Question: i am currently working on an App for Win CE 5.0 and every Form start on my device with a bar over every object on my form.
Does anyone know something about this?
Better how to remove it...

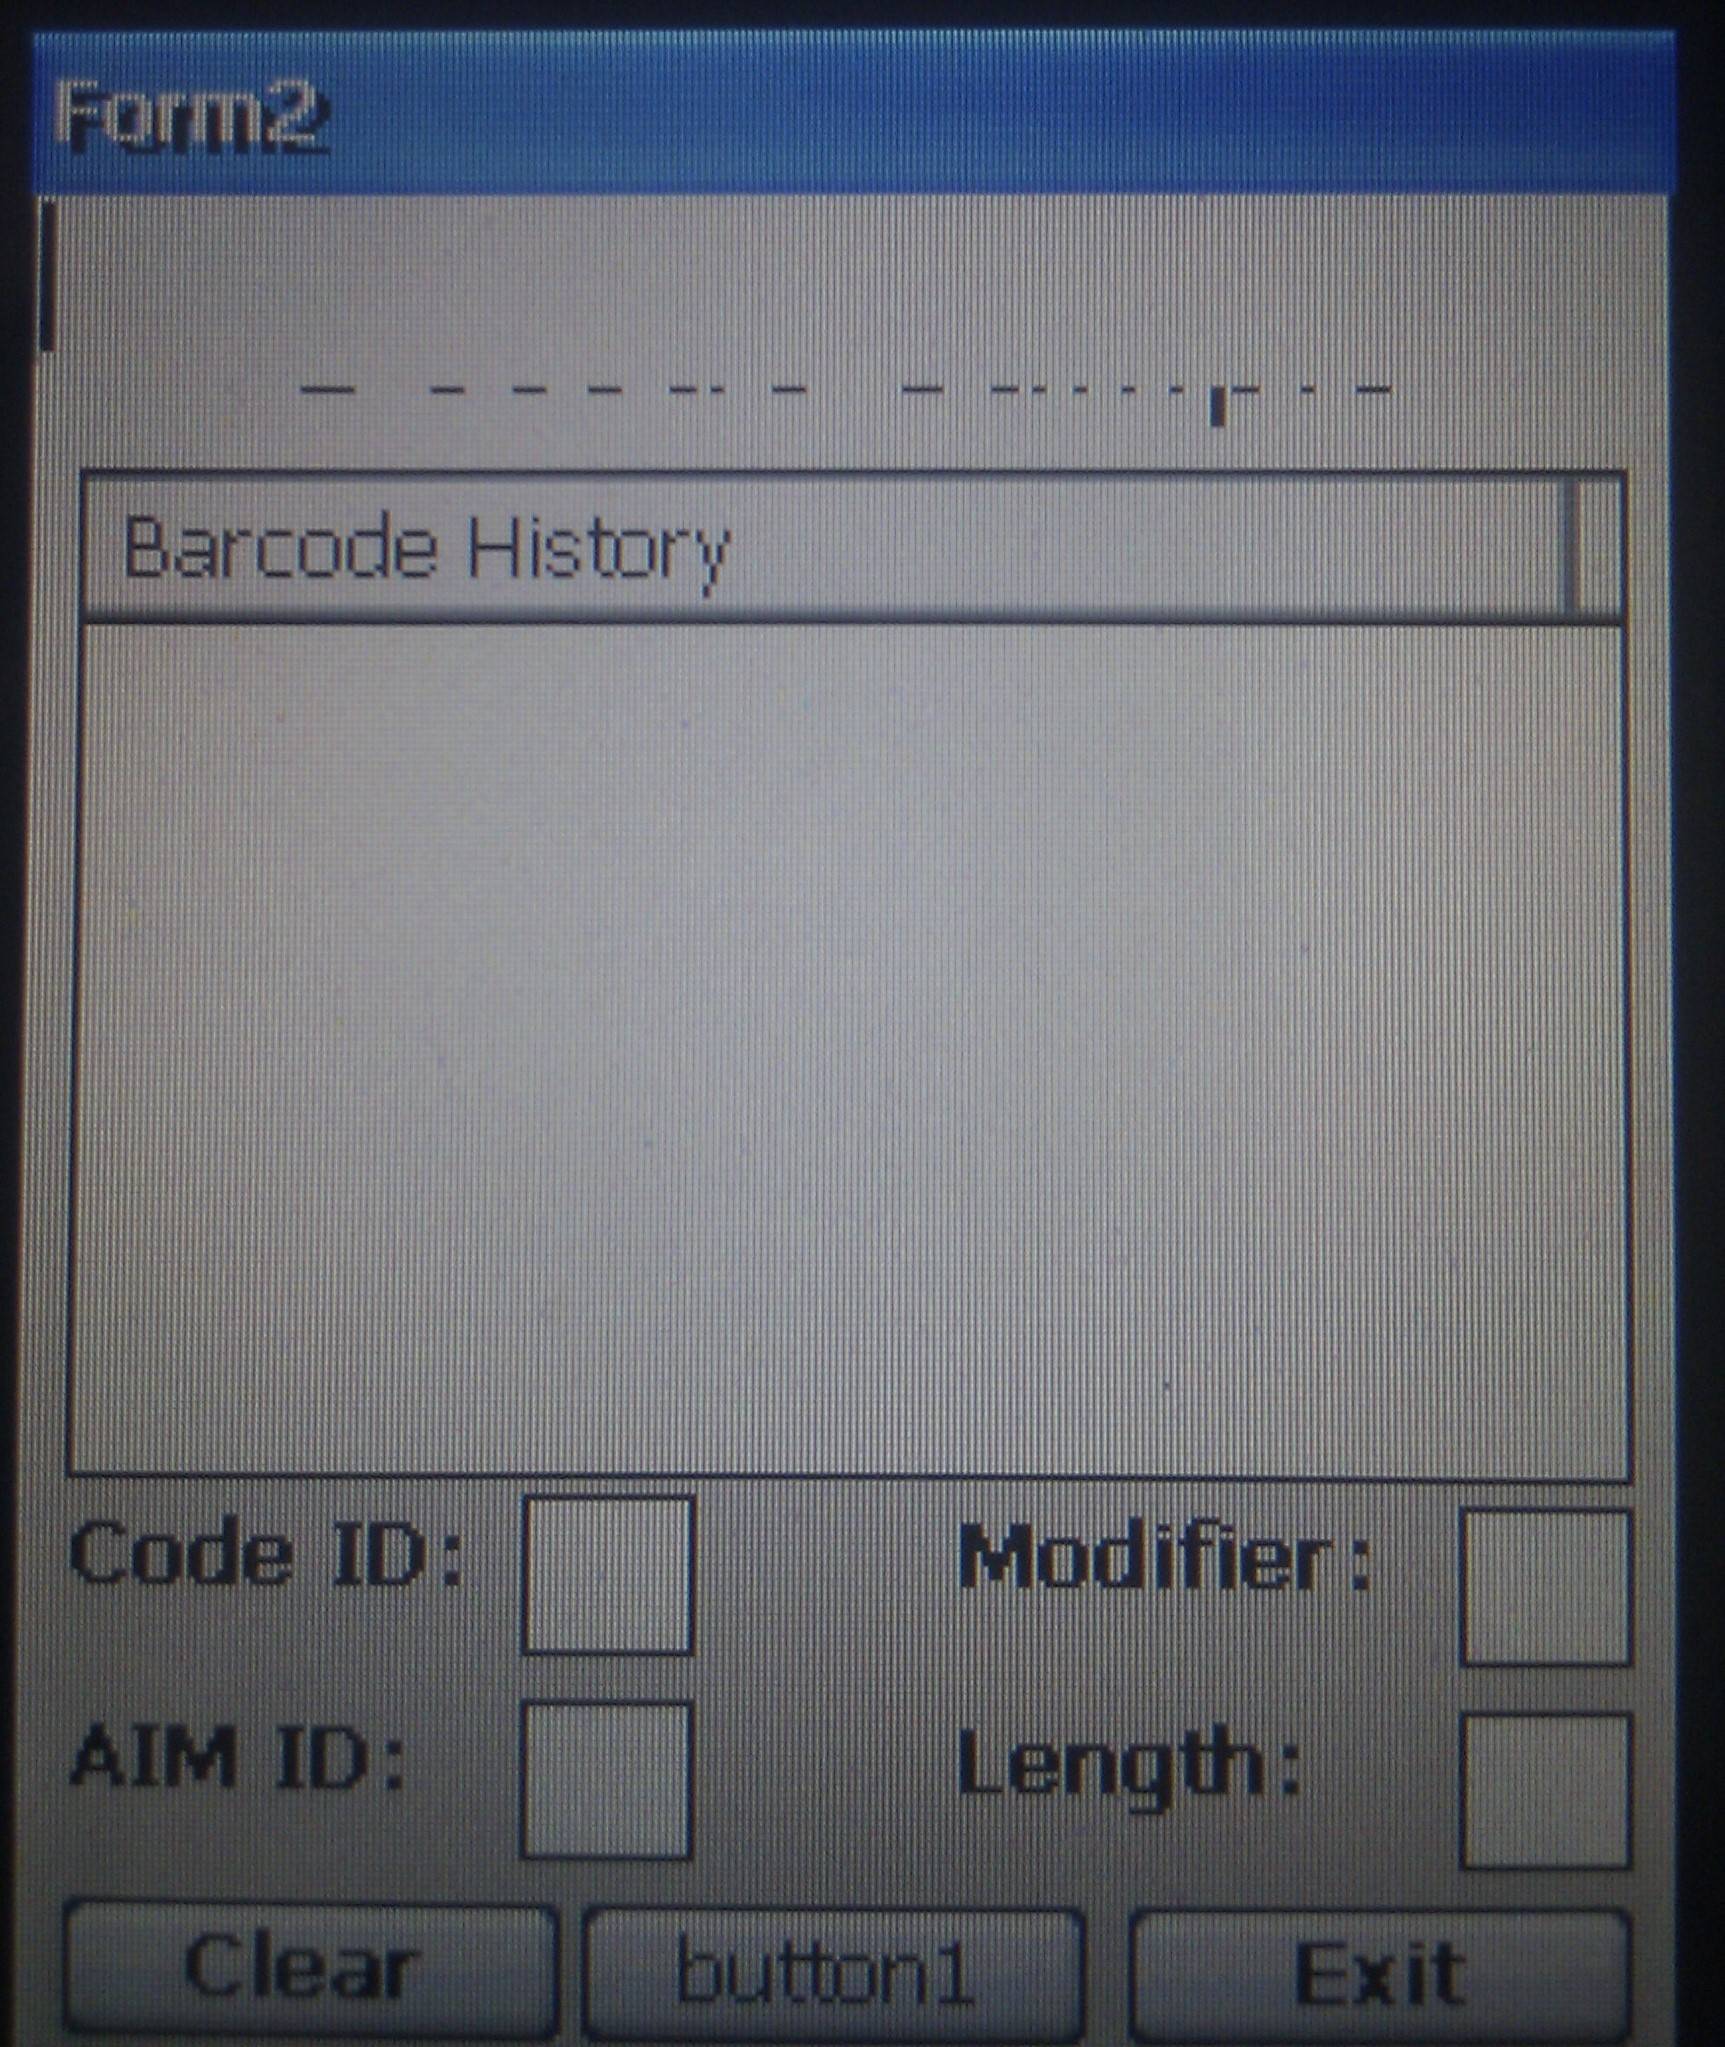
Answer: That's a Form MainMenu with no items in it. Just remove the MainMenu item from each of the Forms (or the base Form if they all derive from a common parent).